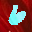
Label: 6